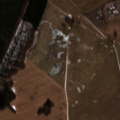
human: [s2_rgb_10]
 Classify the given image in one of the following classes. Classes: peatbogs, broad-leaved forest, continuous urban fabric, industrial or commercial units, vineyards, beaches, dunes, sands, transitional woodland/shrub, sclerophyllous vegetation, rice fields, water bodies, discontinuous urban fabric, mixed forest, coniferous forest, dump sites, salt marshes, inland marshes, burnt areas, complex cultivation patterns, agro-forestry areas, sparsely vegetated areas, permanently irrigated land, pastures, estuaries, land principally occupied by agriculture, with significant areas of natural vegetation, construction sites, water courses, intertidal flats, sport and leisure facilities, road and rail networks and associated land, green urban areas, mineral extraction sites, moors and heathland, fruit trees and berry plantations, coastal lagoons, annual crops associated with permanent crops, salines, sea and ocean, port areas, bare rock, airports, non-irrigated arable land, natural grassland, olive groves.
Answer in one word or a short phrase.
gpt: non-irrigated arable land, coniferous forest, transitional woodland/shrub